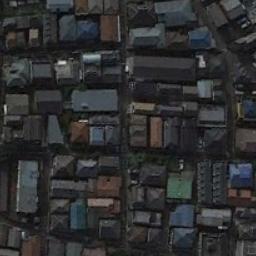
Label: dense_residential